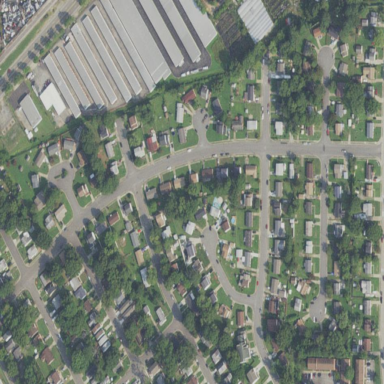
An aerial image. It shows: Residential area composed of single-family homes.